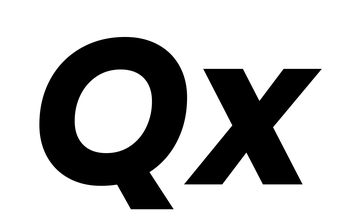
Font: Poppins-BoldItalic